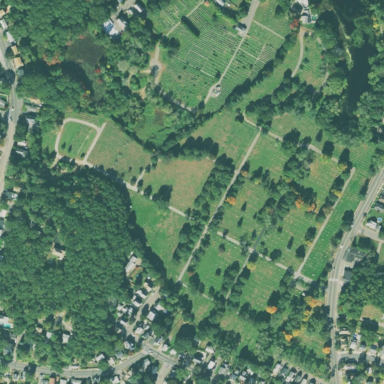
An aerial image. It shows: Cemetery with historical significance.